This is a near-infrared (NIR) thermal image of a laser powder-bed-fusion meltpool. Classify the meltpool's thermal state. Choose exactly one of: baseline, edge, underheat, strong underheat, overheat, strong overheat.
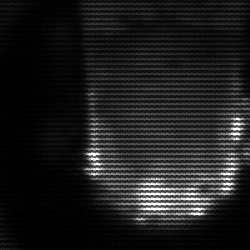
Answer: baseline